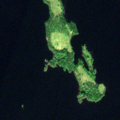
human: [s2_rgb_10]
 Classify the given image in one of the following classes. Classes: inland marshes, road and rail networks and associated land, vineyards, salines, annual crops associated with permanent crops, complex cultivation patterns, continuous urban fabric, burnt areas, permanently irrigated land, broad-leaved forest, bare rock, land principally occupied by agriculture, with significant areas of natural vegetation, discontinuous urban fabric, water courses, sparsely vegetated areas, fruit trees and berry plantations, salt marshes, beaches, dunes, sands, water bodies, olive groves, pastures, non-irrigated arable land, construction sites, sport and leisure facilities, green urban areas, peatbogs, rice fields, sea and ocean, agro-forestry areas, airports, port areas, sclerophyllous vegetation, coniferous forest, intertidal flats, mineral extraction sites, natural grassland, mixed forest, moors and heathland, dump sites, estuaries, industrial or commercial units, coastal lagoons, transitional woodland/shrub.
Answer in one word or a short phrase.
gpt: coniferous forest, water bodies